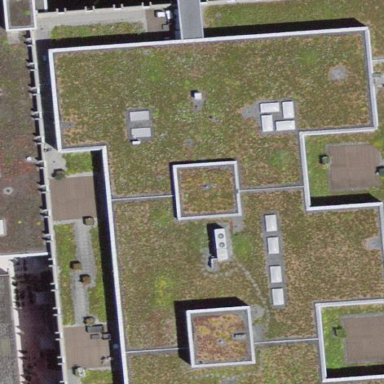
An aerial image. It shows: Commercial building.